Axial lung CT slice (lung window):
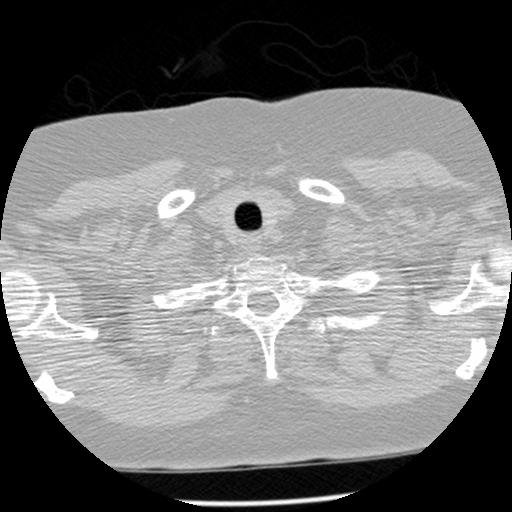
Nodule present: no